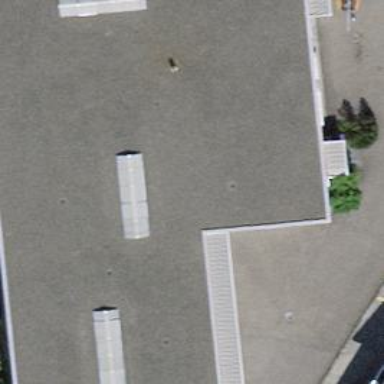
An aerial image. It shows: Industrial building.